Frequency: 75000
Velocity: 0,2325
Power: 19,4
Pulse duration: 0,0000001
Pass count: 1
Magnification: 10
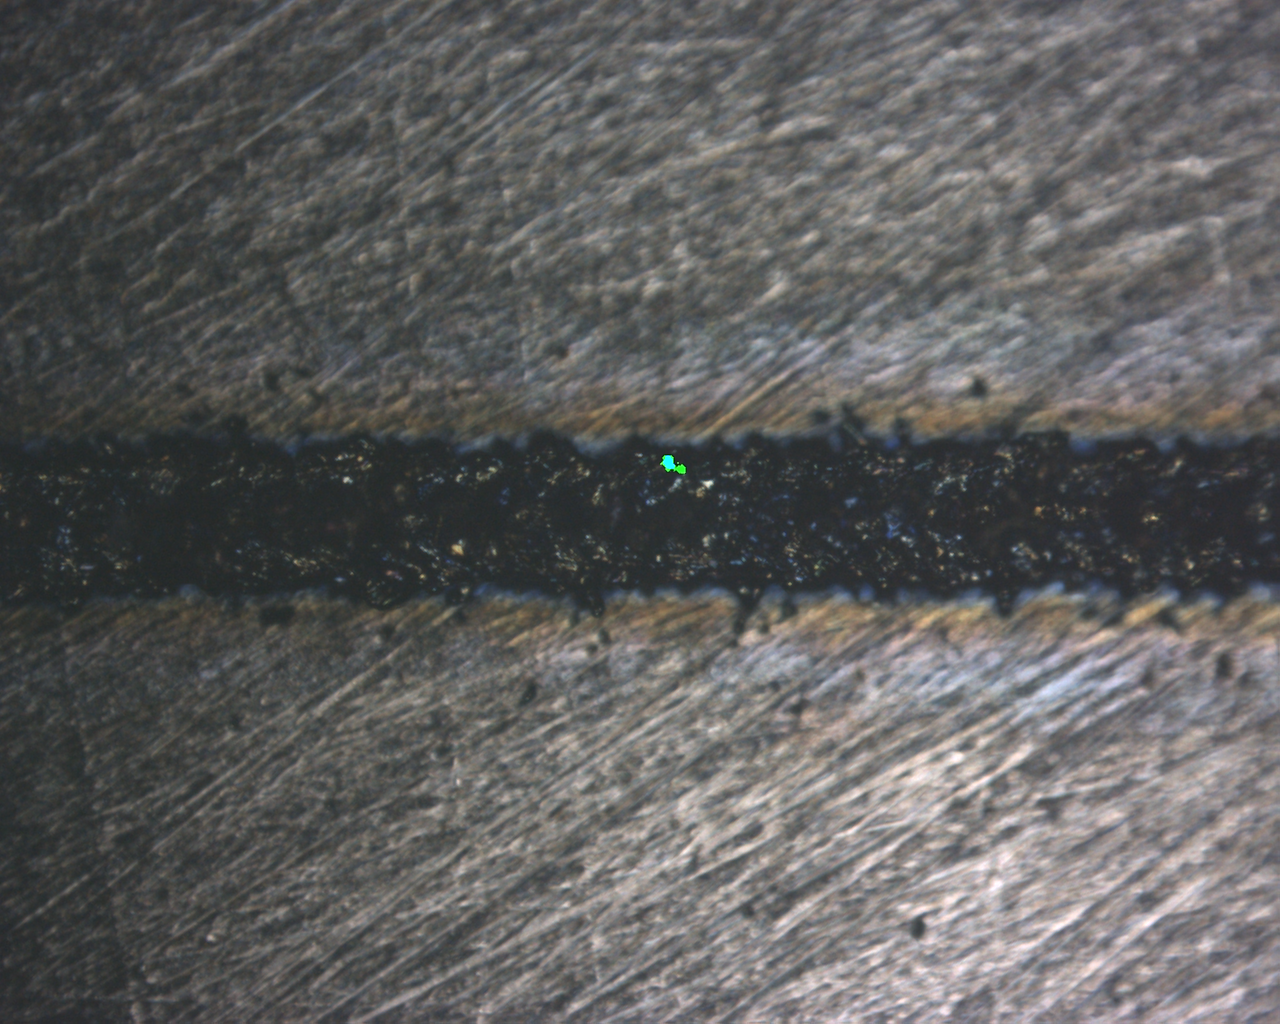
Measured width: 149.108
Other width: 47.827